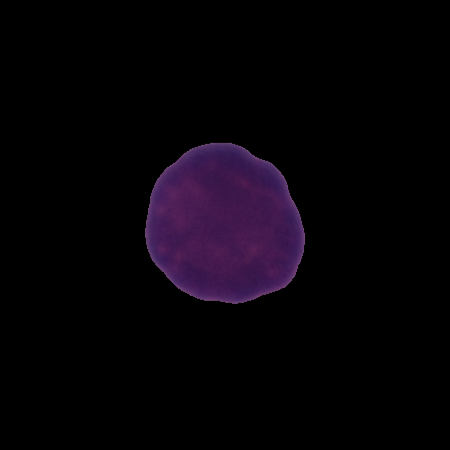
Label: healthy